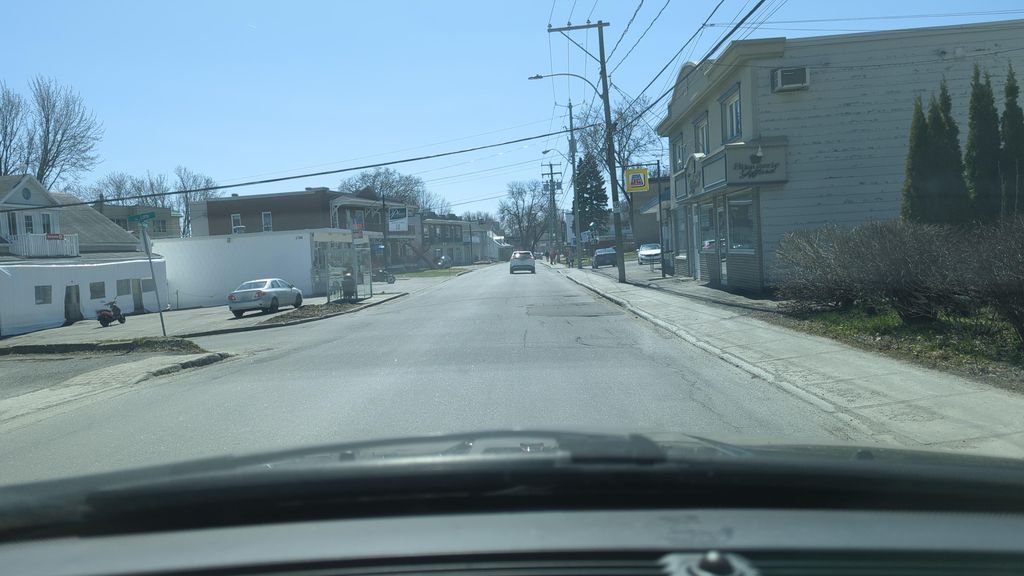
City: quebec_city